Frequency: 75000
Velocity: 0,2325
Power: 6,4
Pulse duration: 0,0000001
Pass count: 1
Magnification: 10
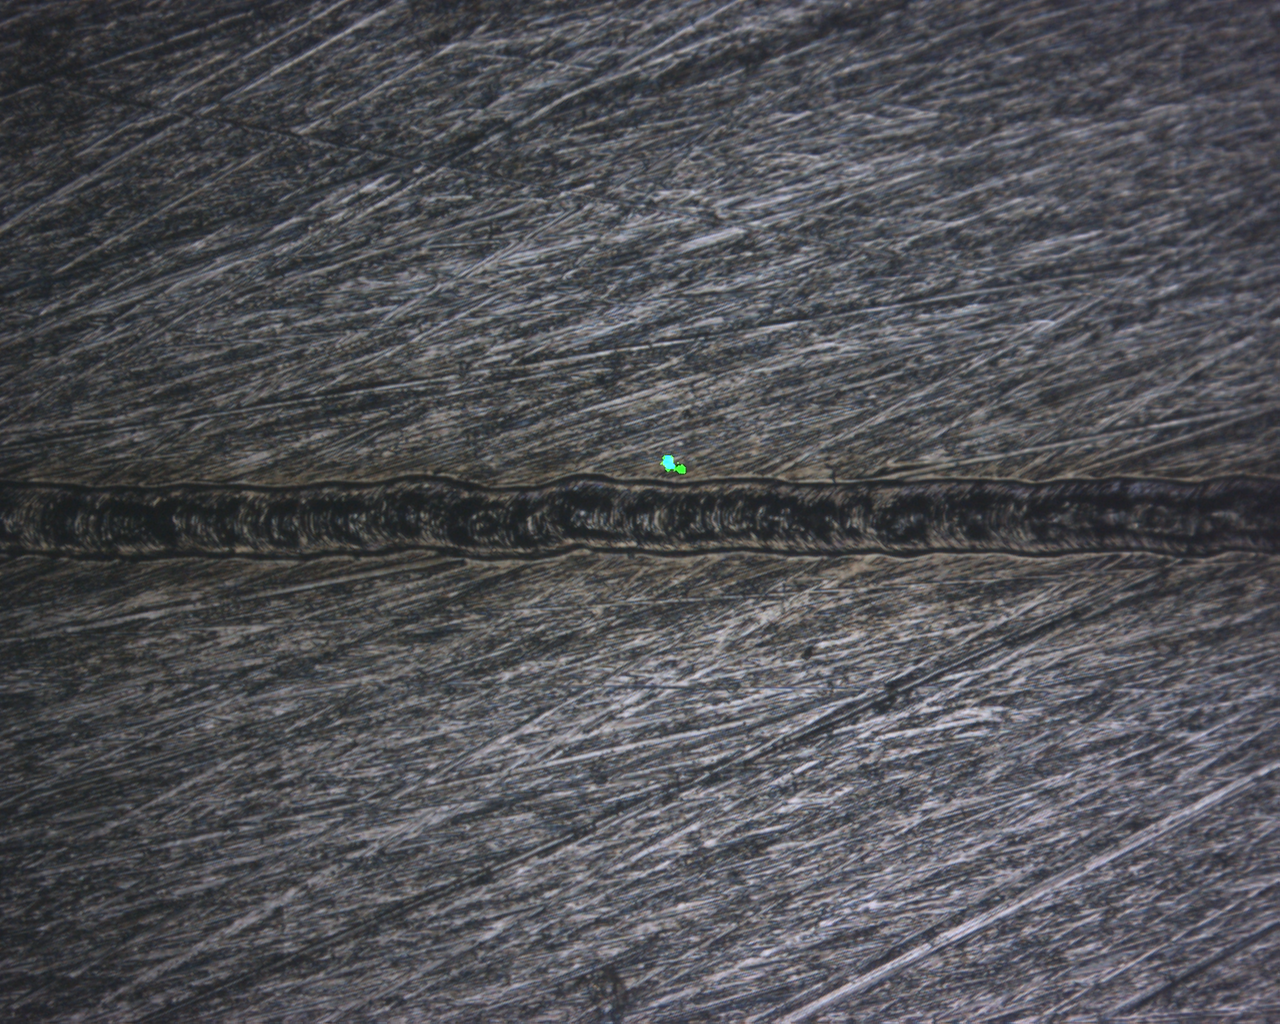
Measured width: 107.781
Other width: 18.159